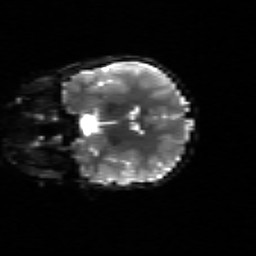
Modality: sbref
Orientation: coronal
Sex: male
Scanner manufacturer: siemens
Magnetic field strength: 3 T
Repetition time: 5 s
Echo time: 0.071 s